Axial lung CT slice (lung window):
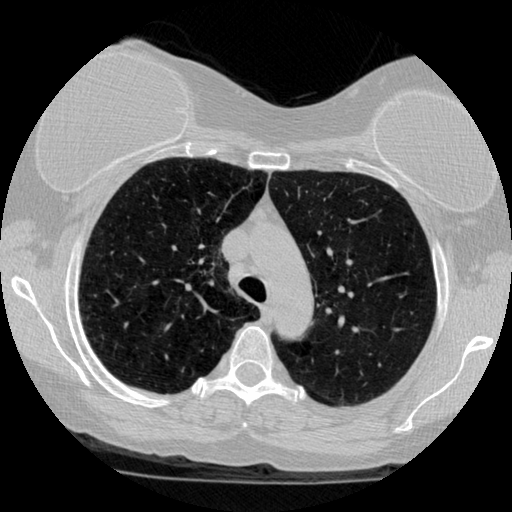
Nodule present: no